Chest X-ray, AP view. Patient: 44 years old, sex M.
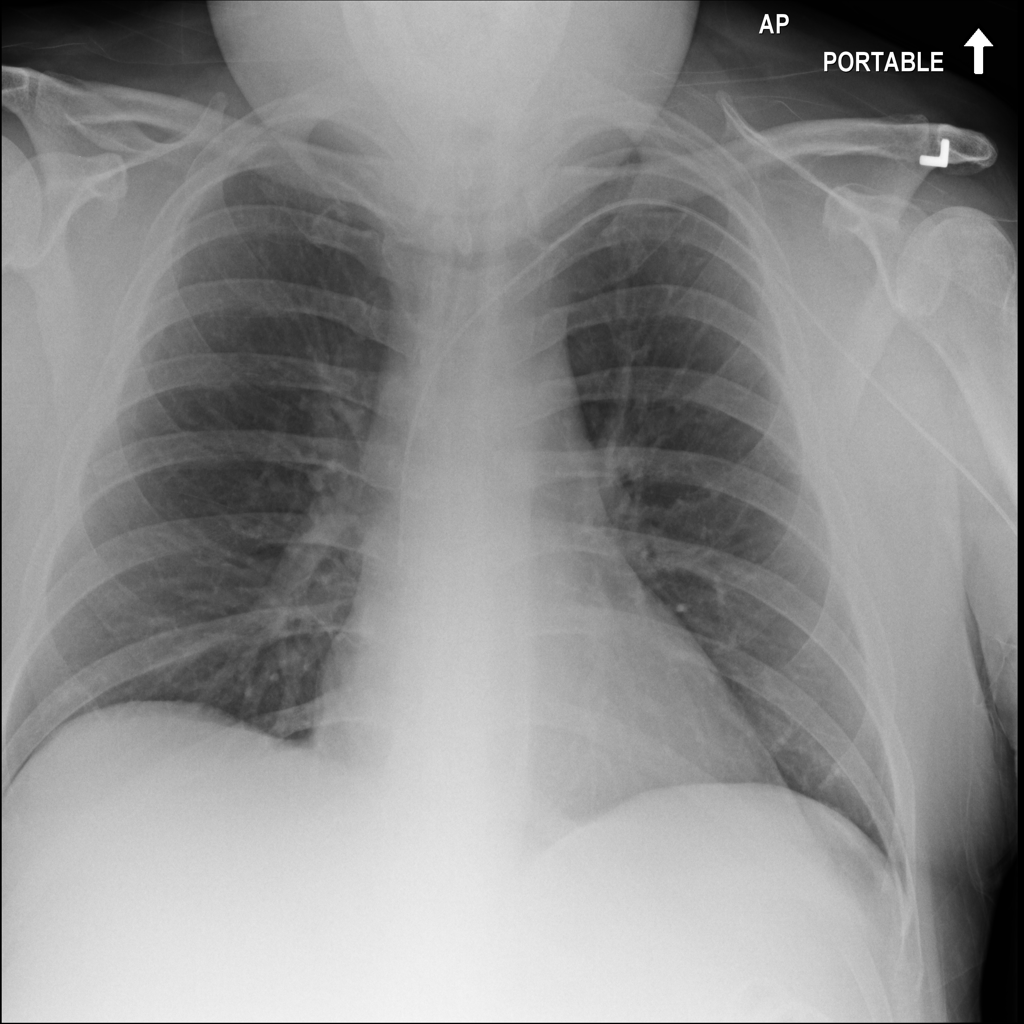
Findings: No Finding